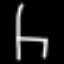
Label: chair